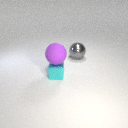
small cyan metal cube in front of large gray metal sphere